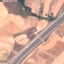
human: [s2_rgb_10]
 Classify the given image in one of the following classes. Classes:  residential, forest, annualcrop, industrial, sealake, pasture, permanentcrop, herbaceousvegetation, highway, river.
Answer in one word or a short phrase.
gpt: Highway